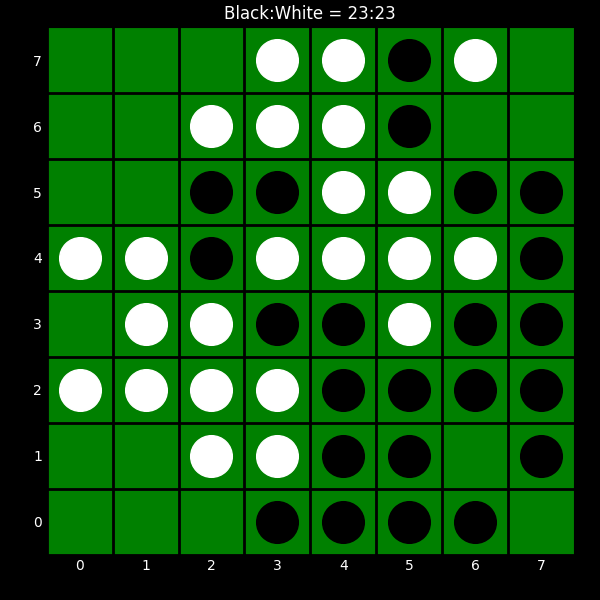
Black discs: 23
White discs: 23